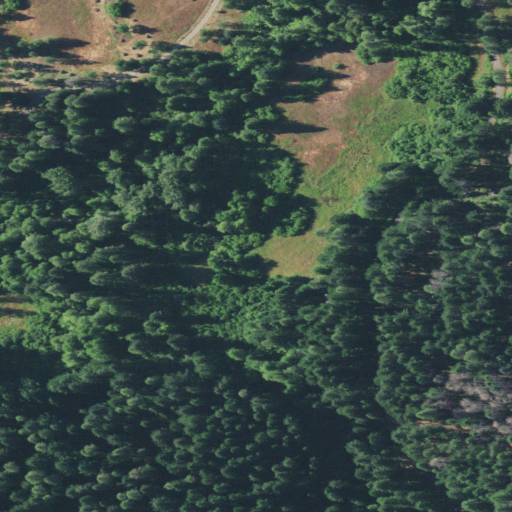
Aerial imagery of valley in Oregon named Whiskey Gulch containing evergreen forest, woody wetlands, open development, grassland, and shrub